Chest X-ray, AP view. Patient: 65 years old, sex F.
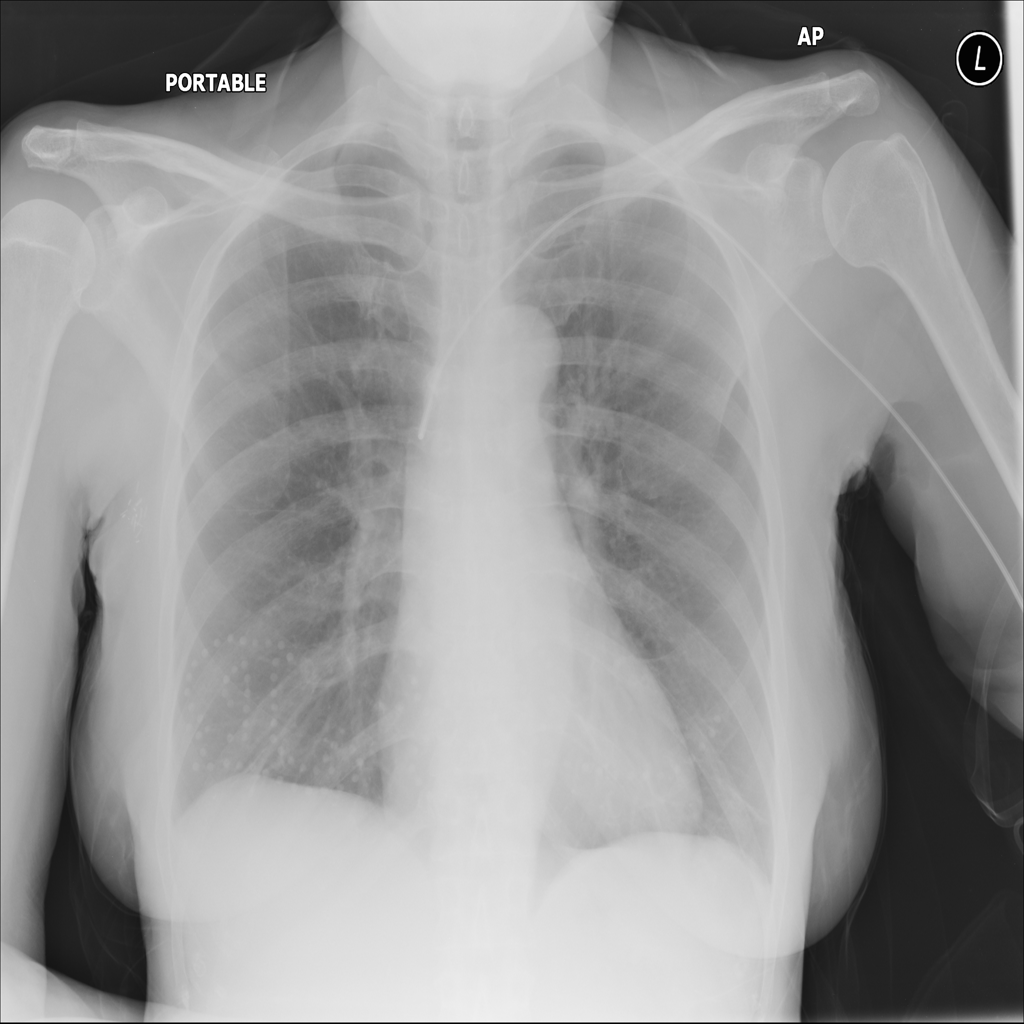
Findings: Atelectasis